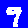
Digit: 9